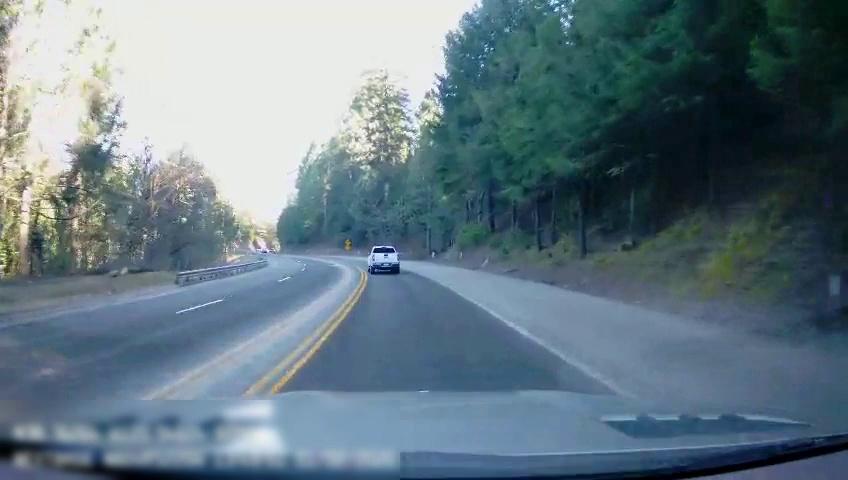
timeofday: Day
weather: Sunny
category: Drivable Space
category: Vehicles | Truck
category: Lanes | Alternate Lane
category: Lanes | Current Lane
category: Lanes | Current Lane
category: Lanes | Opposite Lane
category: Lanes | Opposite Lane